Question: I'm developing an SPA and find myself needing to fire off several (5-10+) ajax calls when loading some sections. With web2py, it seems that many of them are waiting until others are done or near done to get any data returned.
Here's an example of some of Chrome's timeline output

Where green signifies time spent waiting, gray signifies time stalled, transparent signifies time queued, and blue signifies actually receiving the content.
These are all requests that go through web2py controllers, and most just do a simple operation (usually a database query). Anything that accesses a static resource seems to have no trouble being processed quickly.
For the record, I'm using sessions in cookies, since I did read about how file-based sessions force web2py into similar behavior. I'm also calling session.forget() at the top of any controller that doesn't modify the session.
I know that I can and I intend to optimize this by reducing the number of ajax calls, but I find this behavior strange and undesirable regardless. Is there anything else that can be done to improve the situation?
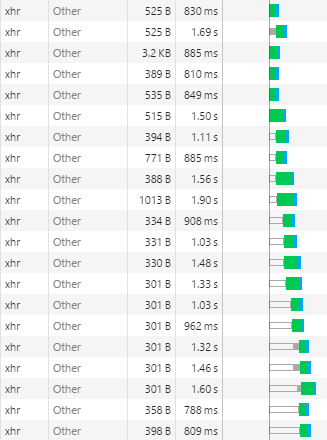
Answer: If you are using cookie based sessions, then requests are not serialized. However, note that browsers limit the number of concurrent connections to the same host. Looking at the timeline output, it does look like groups of requests are indeed made concurrently, but Chrome will not make all 21 requests concurrently.
If you can't reduce the number of requests but must make them all concurrently, you could look into <URL>.
As an aside, in web2py, if you are using file based sessions and want to unlock the session file within a given request in order to prevent serialization of requests, you must use 'session.forget(response)' rather than just 'session.forget()' (the latter prevents the session from being saved even if it has been changed, but it does not immediately unlock the file). In any case, there is no session file to unlock if you are using cookie based sessions.